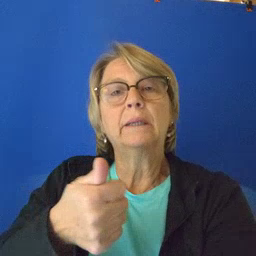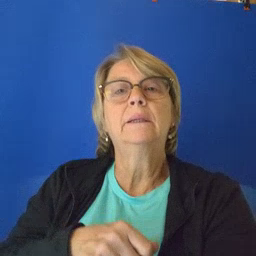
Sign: hide